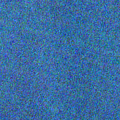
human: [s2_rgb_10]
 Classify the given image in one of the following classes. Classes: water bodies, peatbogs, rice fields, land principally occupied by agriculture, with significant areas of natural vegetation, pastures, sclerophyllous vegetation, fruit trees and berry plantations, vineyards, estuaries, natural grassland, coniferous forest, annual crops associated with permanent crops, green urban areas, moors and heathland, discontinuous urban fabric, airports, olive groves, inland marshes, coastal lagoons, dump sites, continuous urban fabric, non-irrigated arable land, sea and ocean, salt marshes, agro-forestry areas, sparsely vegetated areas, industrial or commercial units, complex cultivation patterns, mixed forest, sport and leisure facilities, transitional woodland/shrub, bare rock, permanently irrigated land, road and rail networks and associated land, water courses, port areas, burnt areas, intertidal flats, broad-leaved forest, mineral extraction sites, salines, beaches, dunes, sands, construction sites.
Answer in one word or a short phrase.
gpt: water bodies